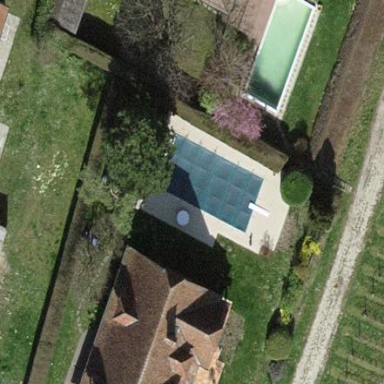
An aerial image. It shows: Swimming pool located in leisure land.